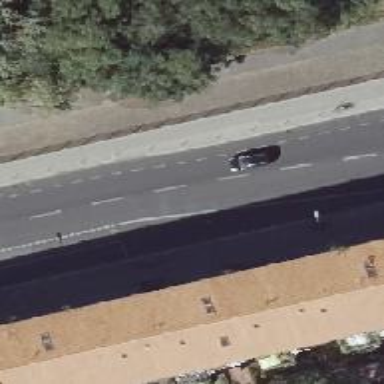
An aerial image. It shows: Tertiary road with asphalt surface. The road has separate sidewalks on both sides and dedicated cycle lanes on both sides. There is parking available on the right side of the road.